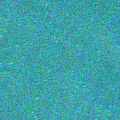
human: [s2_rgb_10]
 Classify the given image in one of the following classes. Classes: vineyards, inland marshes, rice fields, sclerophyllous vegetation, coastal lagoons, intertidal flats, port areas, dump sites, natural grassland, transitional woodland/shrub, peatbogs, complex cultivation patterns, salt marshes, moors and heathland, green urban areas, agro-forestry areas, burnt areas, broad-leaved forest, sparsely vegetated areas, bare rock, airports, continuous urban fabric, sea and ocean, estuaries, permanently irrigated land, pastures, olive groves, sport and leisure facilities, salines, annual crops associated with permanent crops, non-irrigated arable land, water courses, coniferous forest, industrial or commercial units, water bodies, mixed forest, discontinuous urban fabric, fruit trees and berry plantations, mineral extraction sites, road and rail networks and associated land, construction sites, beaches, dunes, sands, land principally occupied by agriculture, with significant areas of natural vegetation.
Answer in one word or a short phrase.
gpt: sea and ocean